Field crop: maize
Growth stage: 2
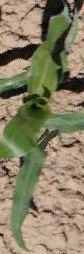
Species: maize